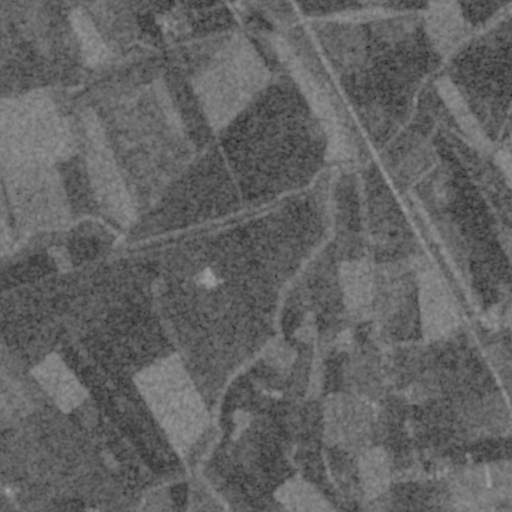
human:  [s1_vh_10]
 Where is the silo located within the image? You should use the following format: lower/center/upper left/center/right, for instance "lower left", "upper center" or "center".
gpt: The silo is located in the center right of the image.
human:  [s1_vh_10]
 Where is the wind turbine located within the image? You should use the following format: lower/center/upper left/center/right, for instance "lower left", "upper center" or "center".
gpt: The wind turbine is located in the lower right of the image.
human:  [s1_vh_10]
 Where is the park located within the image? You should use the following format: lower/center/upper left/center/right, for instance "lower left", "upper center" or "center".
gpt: There is no park in the image.

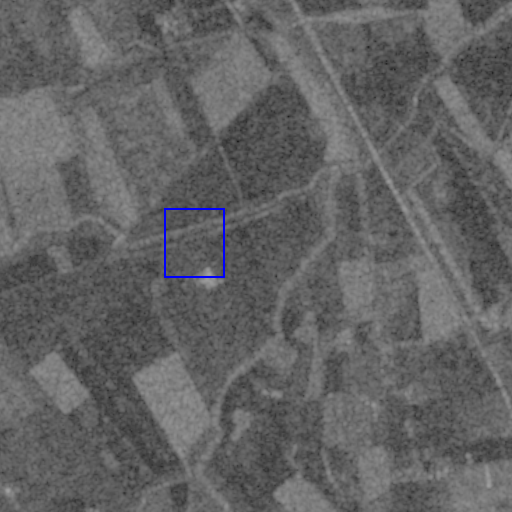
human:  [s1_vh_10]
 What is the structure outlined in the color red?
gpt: There is no red outline.
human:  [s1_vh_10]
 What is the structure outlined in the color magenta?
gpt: There is no structure outlined in magenta.